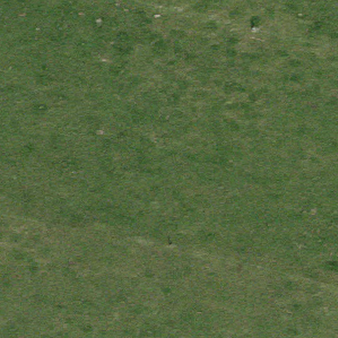
Label: other